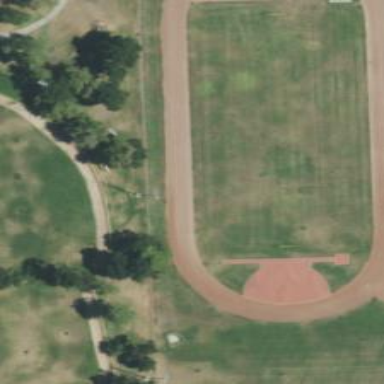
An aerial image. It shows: Athletics track located on leisure land.